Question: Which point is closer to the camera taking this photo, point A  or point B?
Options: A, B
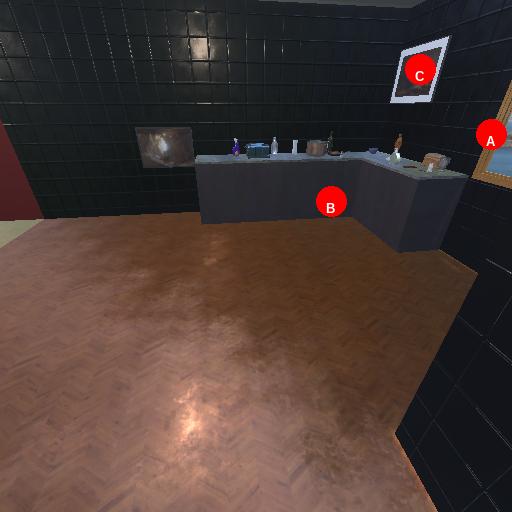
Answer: A